Question: I've been using swfobject for a recent project, and its great. But now that I've managed to get FlashSwitcher up and running in Firefox I notice that when I'm running Flash Player 7 the info displayed when I am running a version lower than I've specified has been customised (in this case by the Moodle page the the swfobject embed code sits in). Attached is a screenshot of that output SWF, as generated by Moodle. I can confirm that some of my users also see this, so my FlashSwitcher is functioning correctly.
Most of my use cases are outside of the Moodle context, they're standalone, what I'm after is exactly they customised it, how I can change their customisation, and how I can do the same when the swfobject detection is standalone.
Please note that enforcing the user to upgrade their Flash Player plugin via ExpressInstall has been frowned upon by the client, they want suggestive actions and a link - but no auto installs or similar.
My implementation uses the 'twice cooked' method as I have an accessibility requirement to show non-Flash content should a user have neither Flash, Javascript or both. Here's my embed method call, which executes when a YUI2 document load event fires:
'''
swfobject.embedSWF("../../swf/video-loader.swf", "flash_object_a", "877", "400", "8.0");
'''
Ultimately I want to customise this "old version" output to be something I've created/written.

cheers,
d
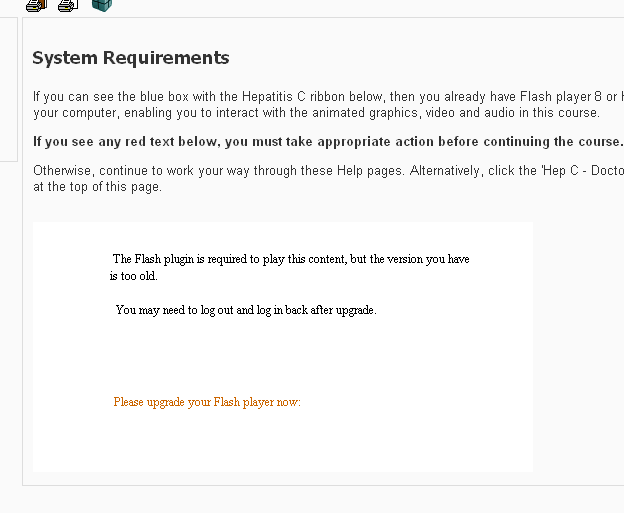
Answer: You can use swfobject's 'getFlashPlayerVersion' method (explained <URL> to check for Flash Player version and take appropriate action.
A simple example would be:
'''
var has_version_8_or_greater = swfobject.hasFlashPlayerVersion("8");
if(has_version_8_or_greater){
//embed SWF using SWFObject
} else {
//Check to see whether an older version of Flash is found.
var version = swfobject.getFlashPlayerVersion();
if(version.major > 0){
//You have Flash but it's too old.
var version_str = version.major + "." + version.minor + "." + version.release;
alert("You have Flash Player version " + version_str + ". Please update!");
} else {
//You don't have Flash.
}
}
'''